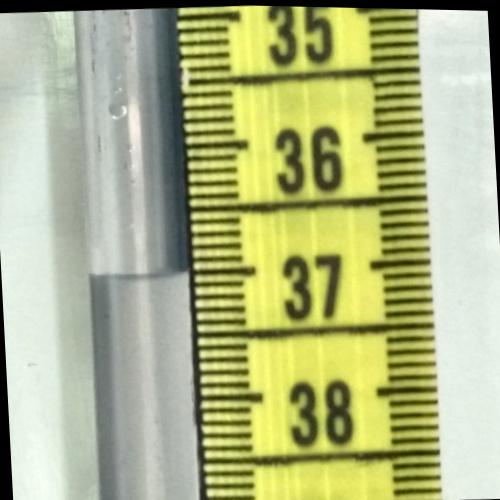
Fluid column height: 37.0 cm